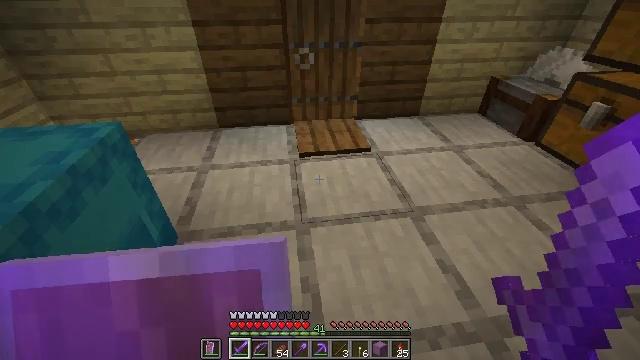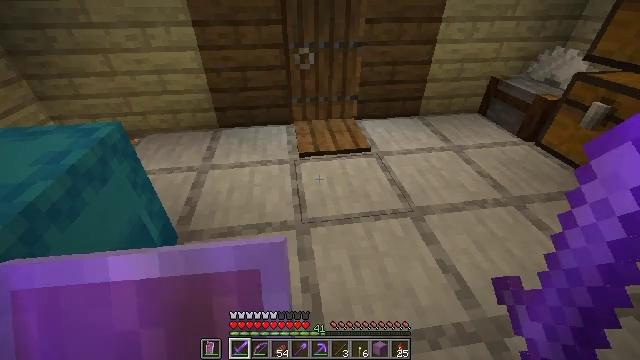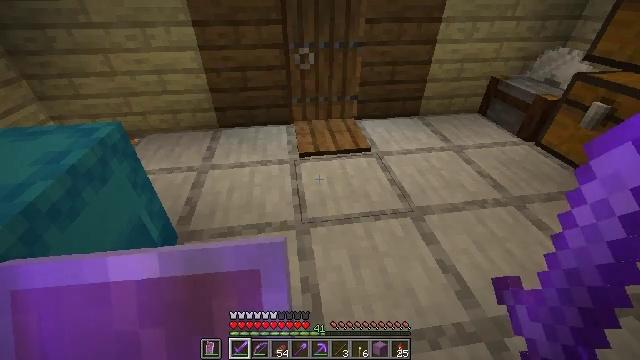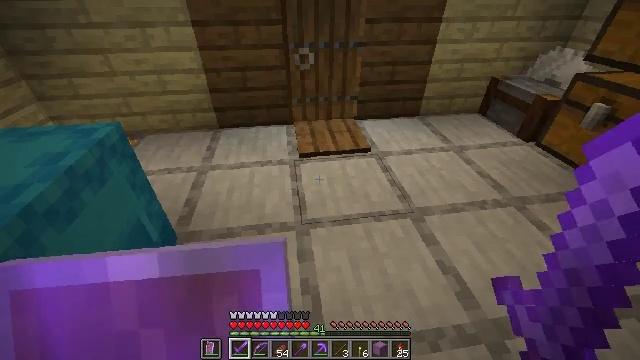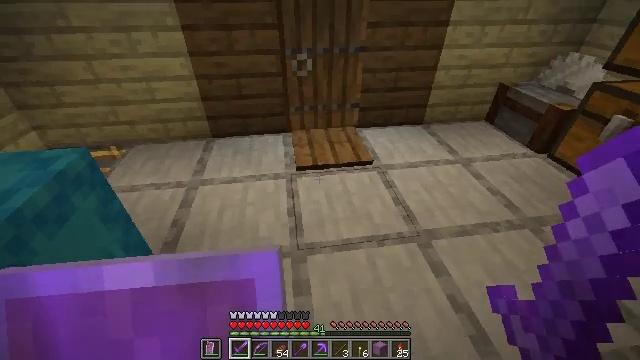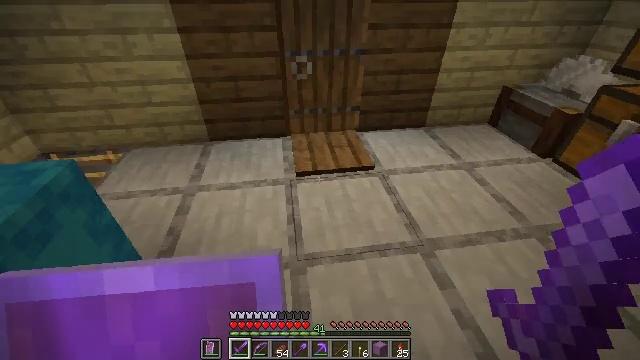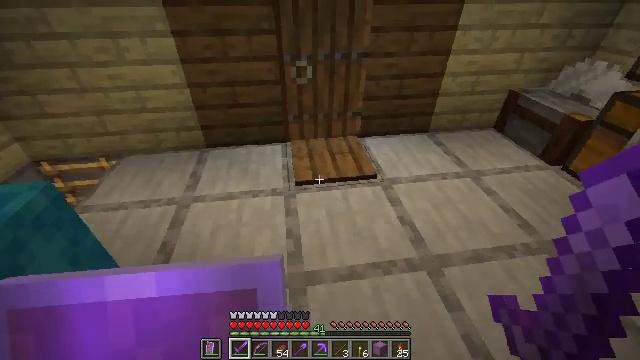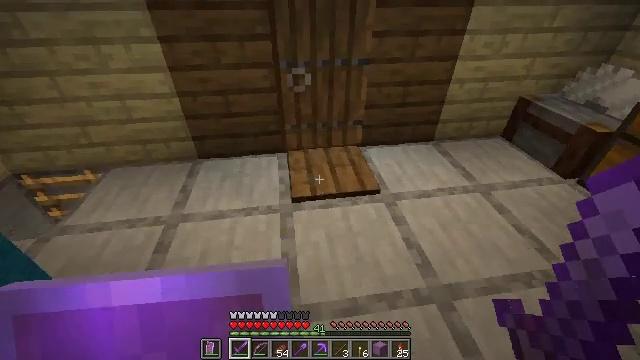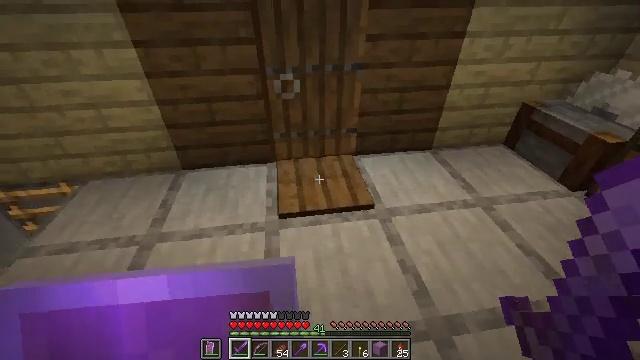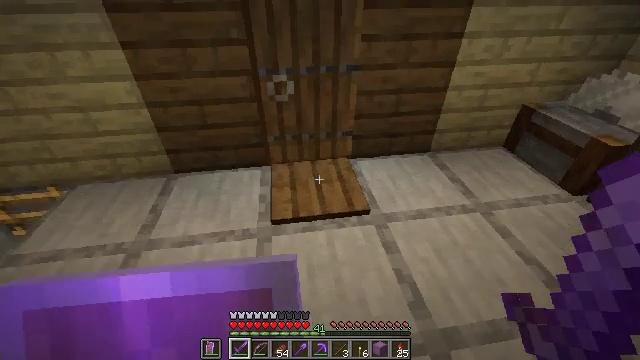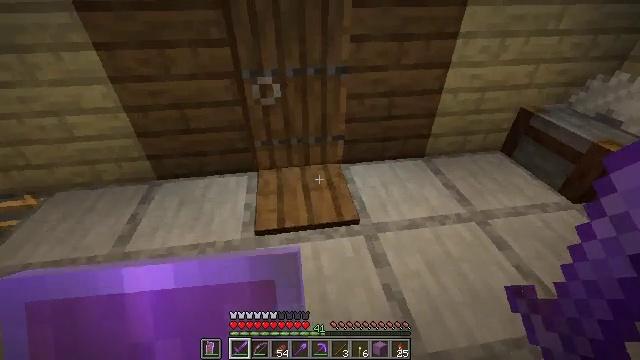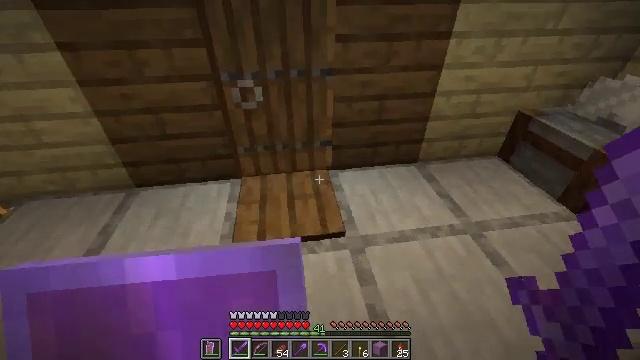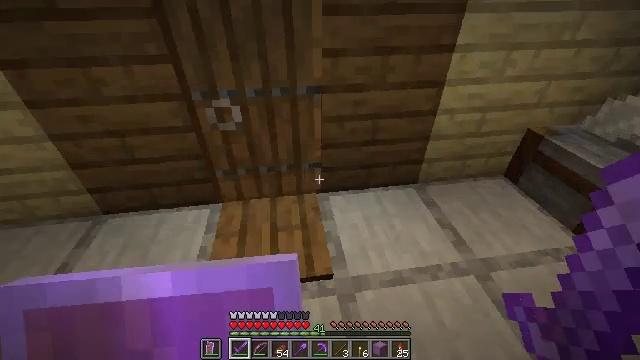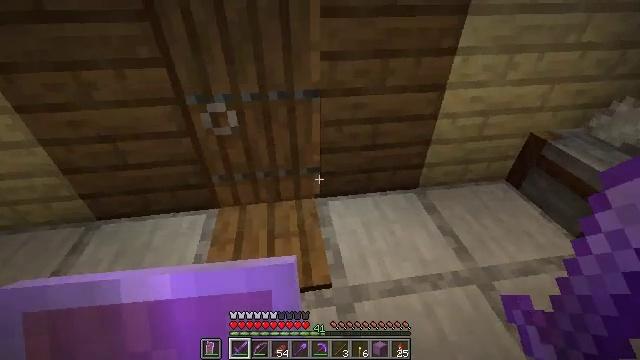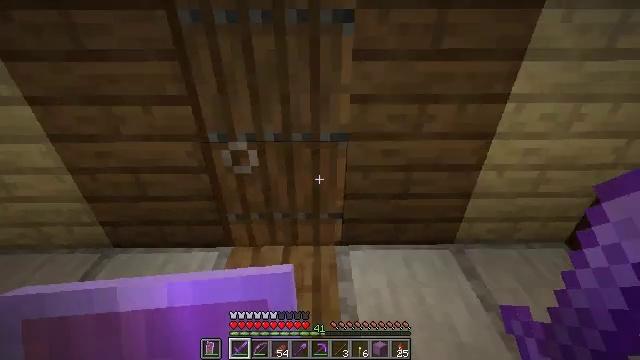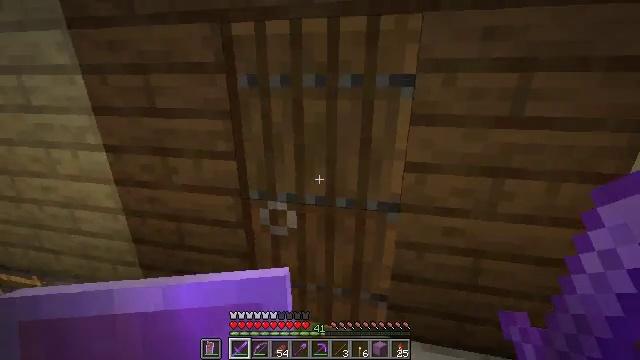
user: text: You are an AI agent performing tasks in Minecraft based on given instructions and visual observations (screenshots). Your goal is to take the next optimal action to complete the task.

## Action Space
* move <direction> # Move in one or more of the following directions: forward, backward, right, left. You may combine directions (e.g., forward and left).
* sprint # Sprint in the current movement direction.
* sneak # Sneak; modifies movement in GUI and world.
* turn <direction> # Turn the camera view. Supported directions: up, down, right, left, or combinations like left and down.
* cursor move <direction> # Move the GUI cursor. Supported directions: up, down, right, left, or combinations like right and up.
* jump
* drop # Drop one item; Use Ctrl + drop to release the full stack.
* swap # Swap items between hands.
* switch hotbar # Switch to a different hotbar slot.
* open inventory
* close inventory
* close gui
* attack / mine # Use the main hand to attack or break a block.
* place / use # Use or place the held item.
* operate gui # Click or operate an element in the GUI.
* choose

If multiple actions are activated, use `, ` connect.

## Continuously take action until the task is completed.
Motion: motion action
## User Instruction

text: Pick up the dandelion.
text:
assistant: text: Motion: no_op
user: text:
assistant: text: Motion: no_op
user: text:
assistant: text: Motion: move forward
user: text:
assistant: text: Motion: move forward
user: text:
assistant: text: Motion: move forward
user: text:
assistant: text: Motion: move forward
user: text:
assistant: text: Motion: move forward and move right
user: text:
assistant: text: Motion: move forward and move right
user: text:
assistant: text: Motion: move forward and move right
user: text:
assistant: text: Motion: move forward and move right
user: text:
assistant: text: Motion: move forward
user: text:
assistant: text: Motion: move forward
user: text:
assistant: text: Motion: move forward
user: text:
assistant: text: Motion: move forward, turn left and up
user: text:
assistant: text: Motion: move forward, turn left and up
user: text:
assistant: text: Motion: move forward, turn up
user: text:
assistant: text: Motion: move forward
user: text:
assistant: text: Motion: move forward
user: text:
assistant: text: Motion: move forward
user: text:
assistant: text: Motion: move forward
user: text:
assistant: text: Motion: move forward
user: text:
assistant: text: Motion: move forward, turn left and up
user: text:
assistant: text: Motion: move forward, turn left and up
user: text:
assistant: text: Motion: move forward, turn up
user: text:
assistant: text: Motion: move forward, turn up
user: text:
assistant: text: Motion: move forward, turn right and up
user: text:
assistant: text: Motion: move forward
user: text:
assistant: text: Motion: move forward
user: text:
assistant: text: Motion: move forward
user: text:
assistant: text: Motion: move forward